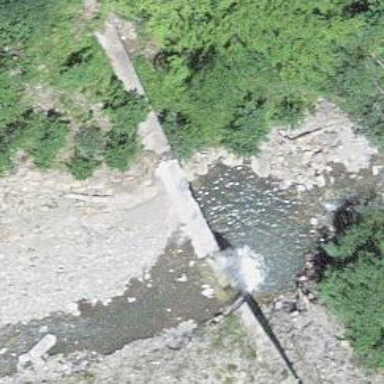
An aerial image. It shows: Drain that serves as waterway.